Aerial crown-view tile of a tropical tree (Barro Colorado Island, Panama), acquired 20241112:
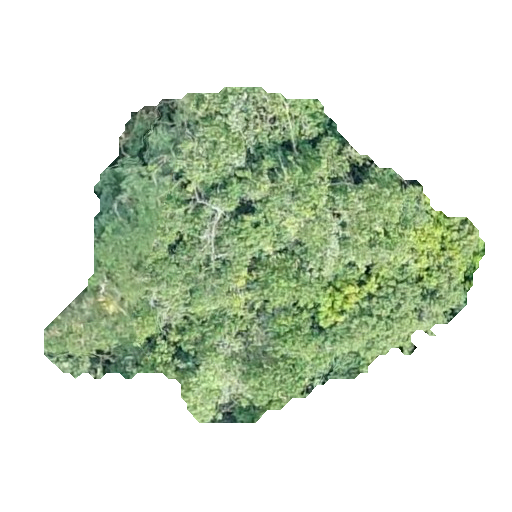
Species: Hura crepitans
GBIF accepted scientific name: Hura crepitans
Crown area: 147.266 m²